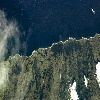
Label: land